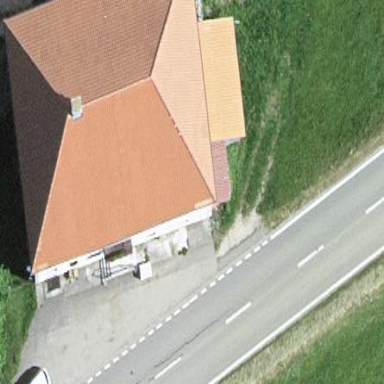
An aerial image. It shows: Farm building with hipped roof shape.